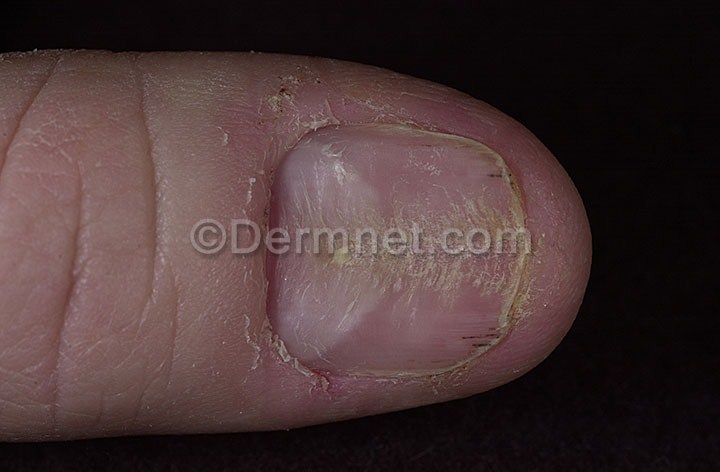
Disease: Nail Fungus and other Nail Disease